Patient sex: M
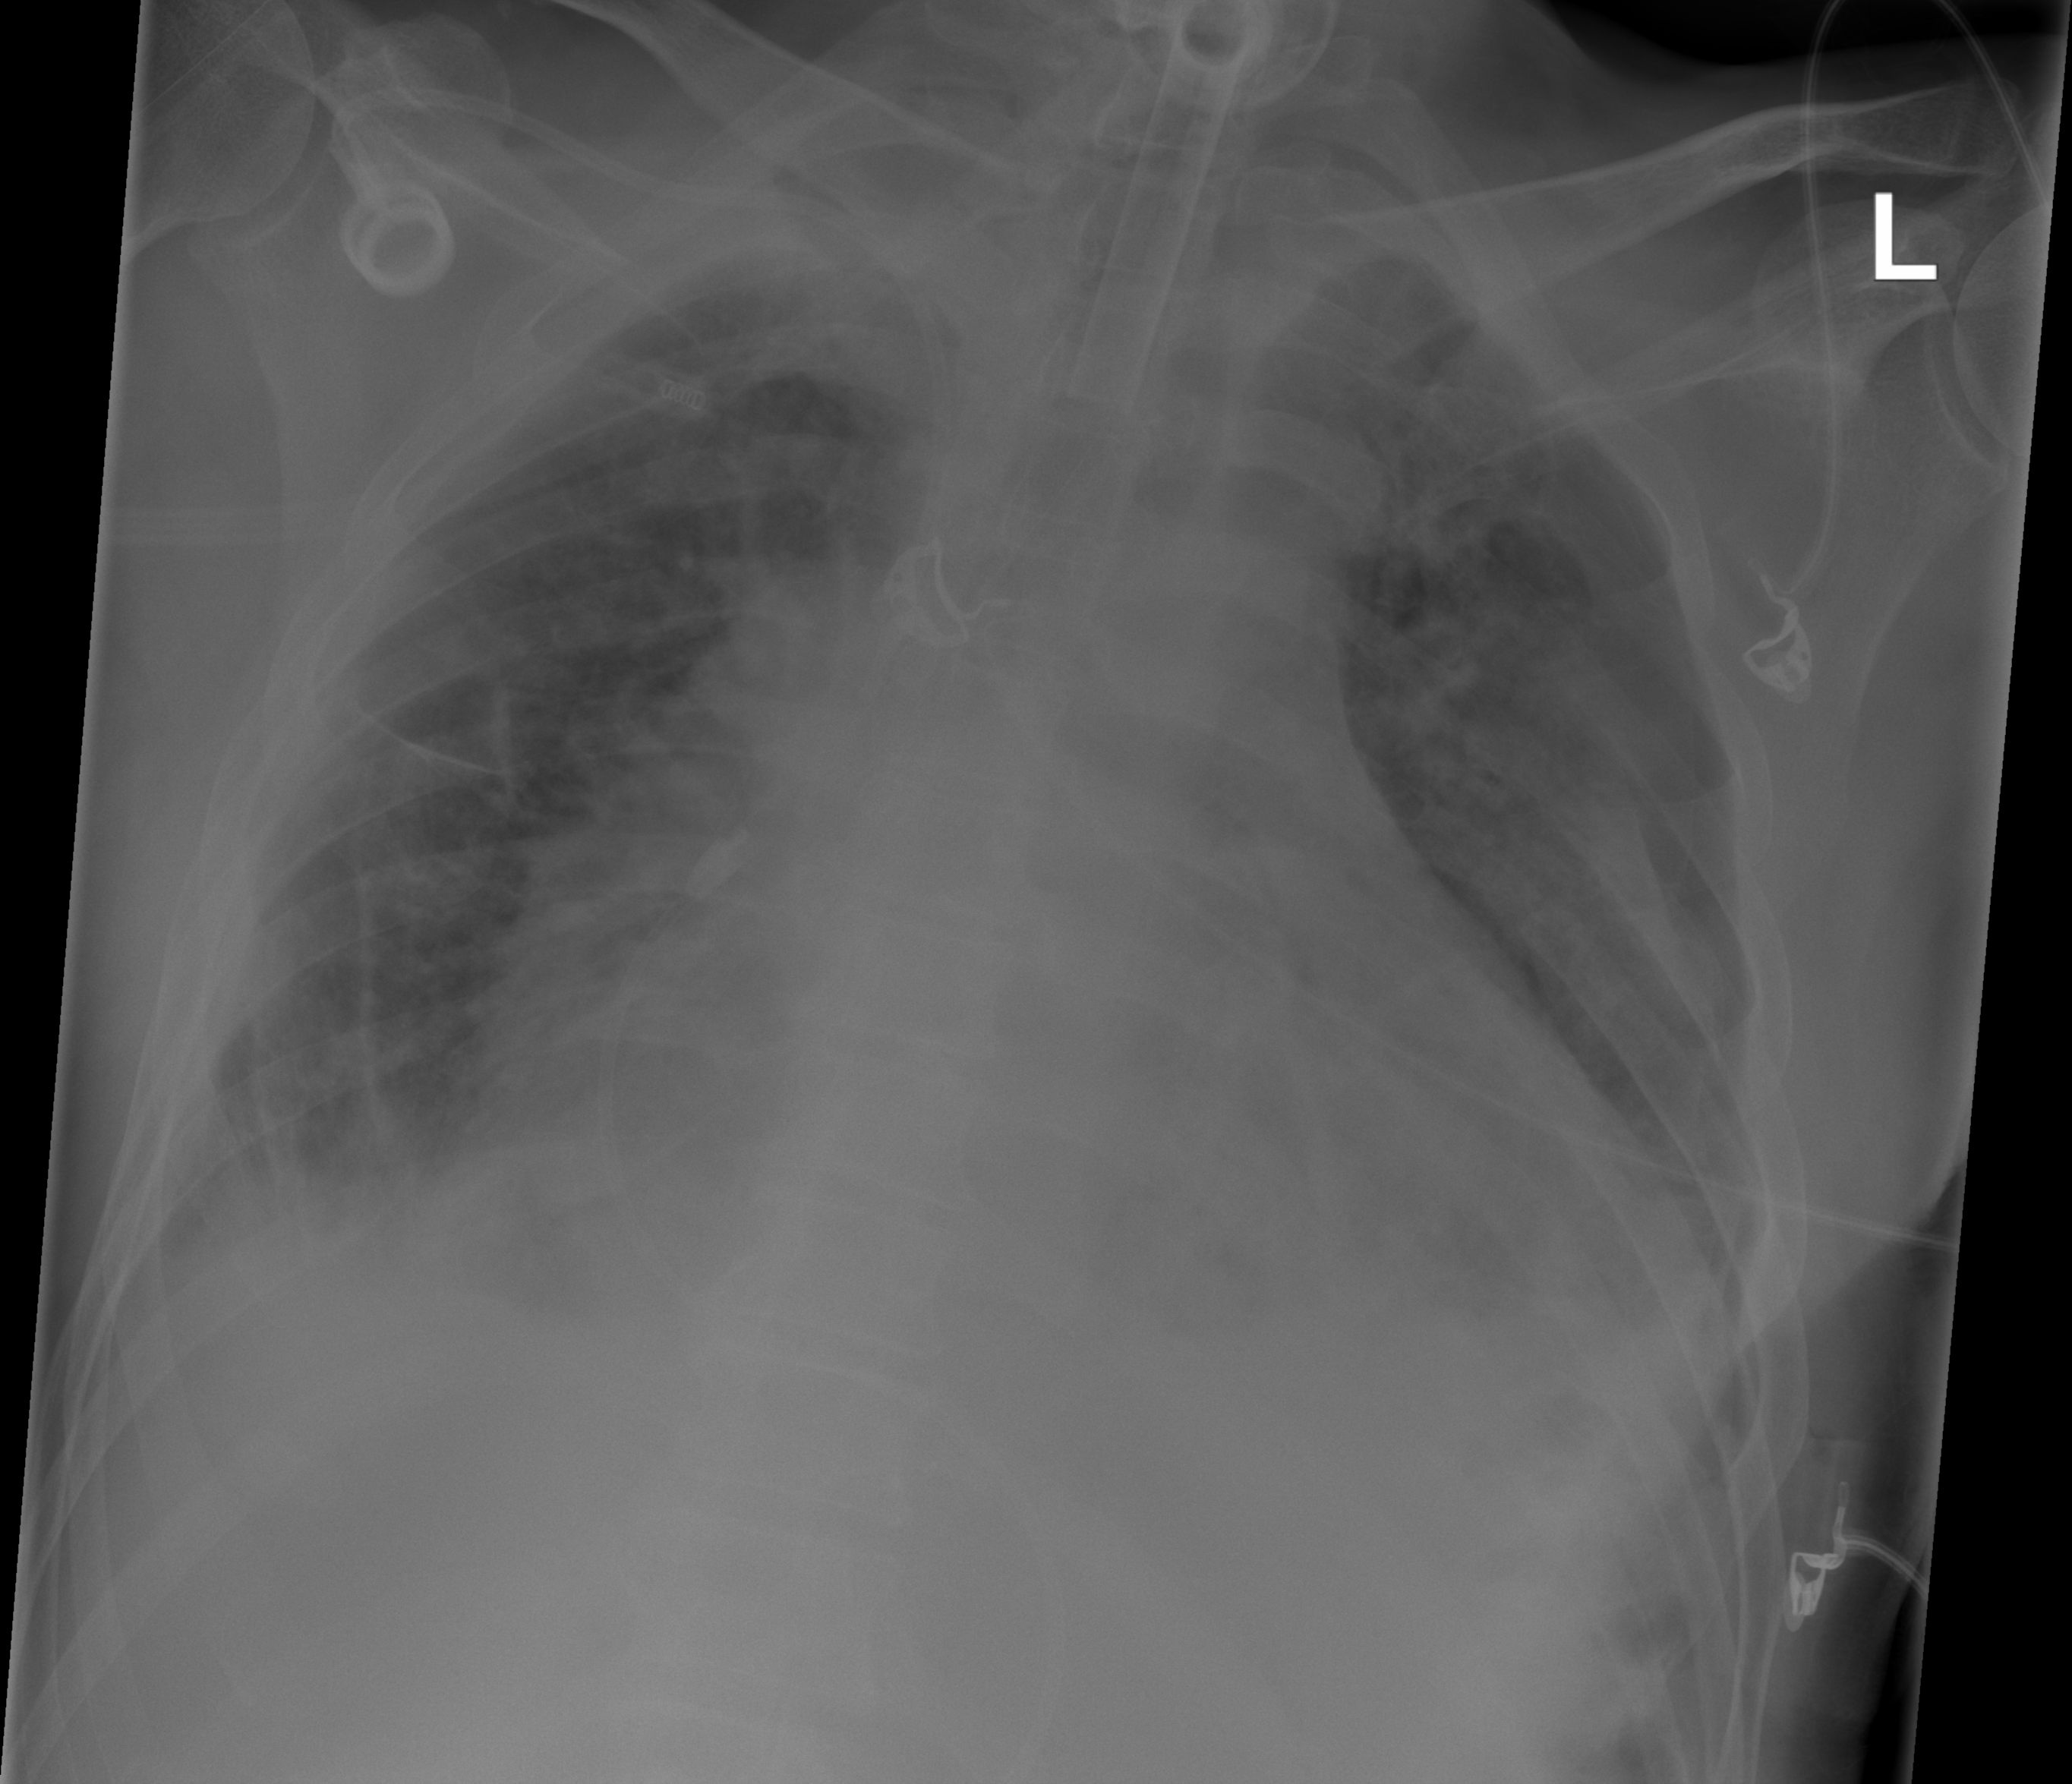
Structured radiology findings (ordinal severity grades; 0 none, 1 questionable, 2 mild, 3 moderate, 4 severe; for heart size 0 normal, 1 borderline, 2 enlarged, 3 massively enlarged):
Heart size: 2
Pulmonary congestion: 2
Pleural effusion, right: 2
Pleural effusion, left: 2
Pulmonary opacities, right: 2
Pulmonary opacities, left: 2
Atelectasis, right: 2
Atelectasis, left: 2